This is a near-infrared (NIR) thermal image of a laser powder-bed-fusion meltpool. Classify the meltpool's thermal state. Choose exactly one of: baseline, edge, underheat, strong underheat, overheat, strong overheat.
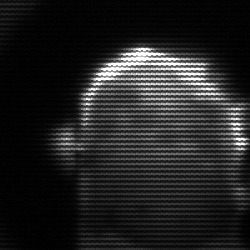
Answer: baseline